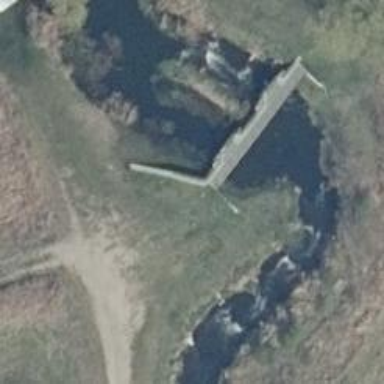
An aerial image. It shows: Weir in waterway.